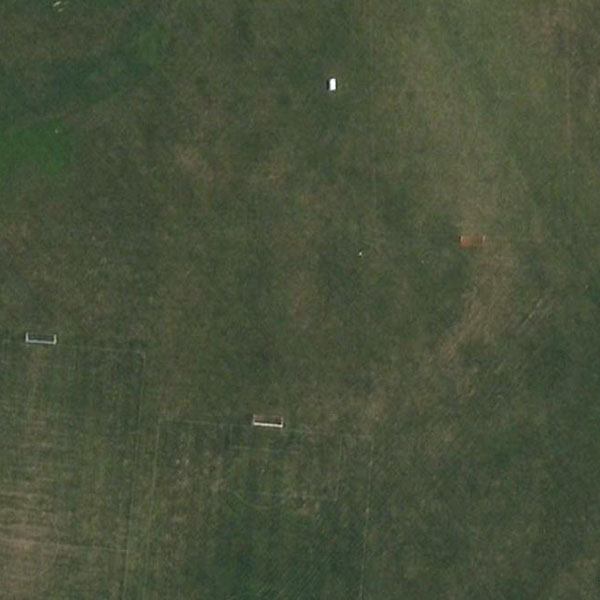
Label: Meadow